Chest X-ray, AP view. Patient: 16 years old, sex F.
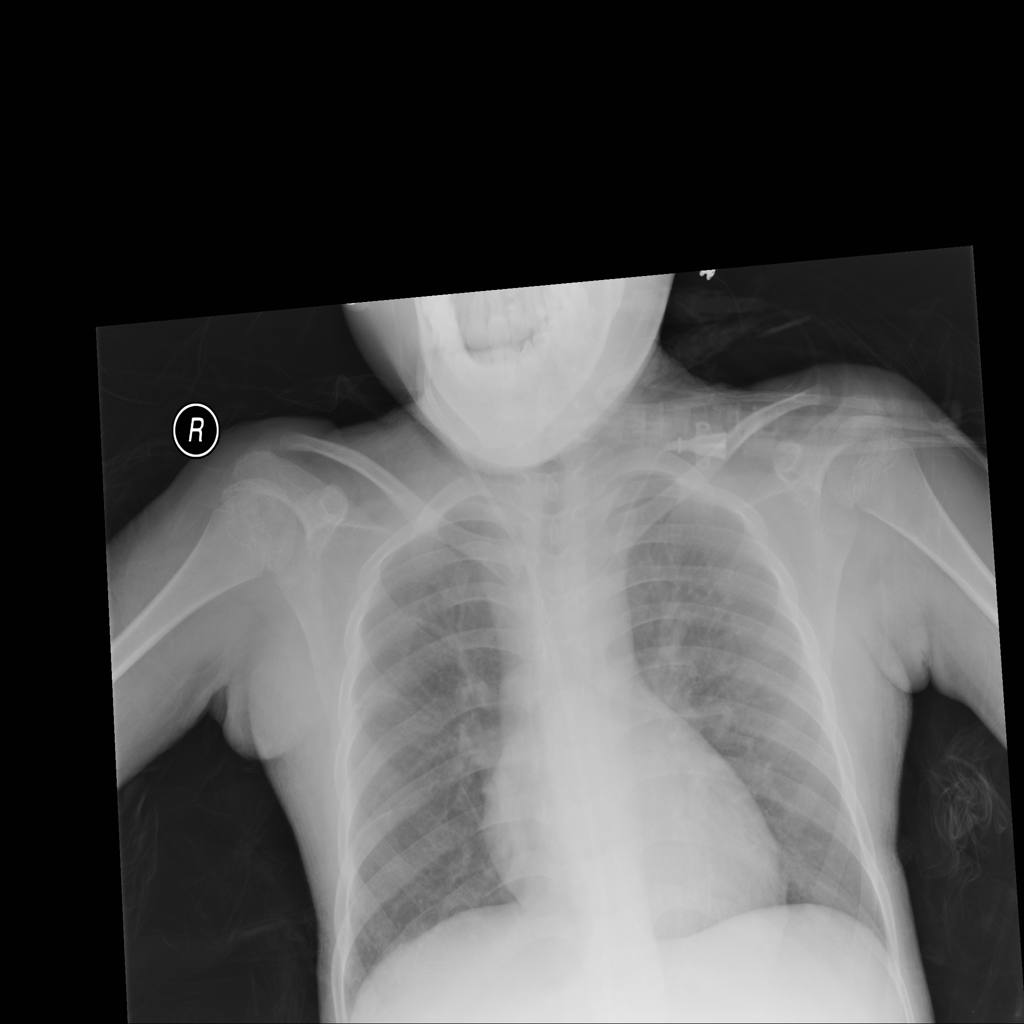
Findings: No Finding